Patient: sex M, age 81
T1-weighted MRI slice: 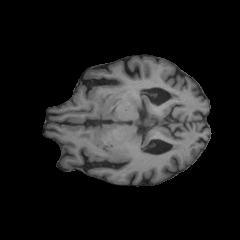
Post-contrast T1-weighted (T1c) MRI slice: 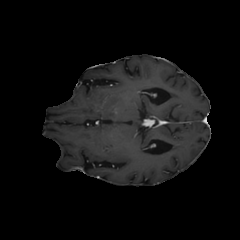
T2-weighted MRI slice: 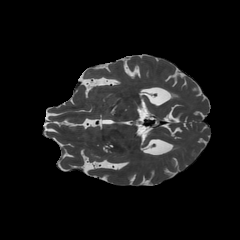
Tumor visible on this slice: no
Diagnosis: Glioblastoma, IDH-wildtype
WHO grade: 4